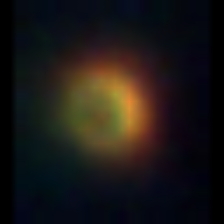
Taxon: NanoPlankton
Group: Other